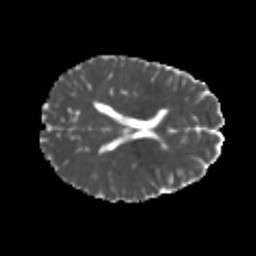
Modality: MD
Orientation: axial
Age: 20
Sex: female
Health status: healthy
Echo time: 0.074 s